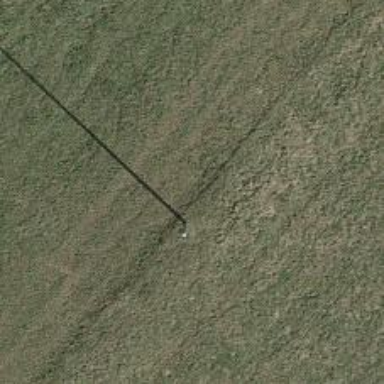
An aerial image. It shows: Minor power line with 3 cables.